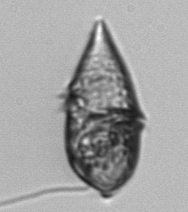
Label: Gyrodinium